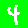
Digit: 4